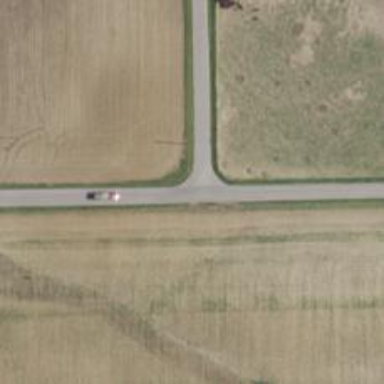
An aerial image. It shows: Tertiary road.